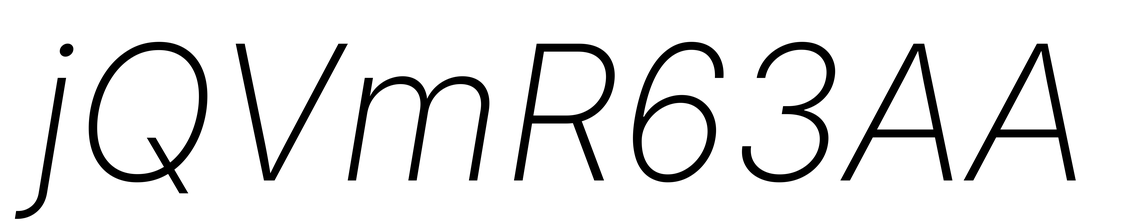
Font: Inter-Italic_ExtraLight_Italic